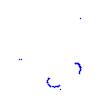
Particle: proton